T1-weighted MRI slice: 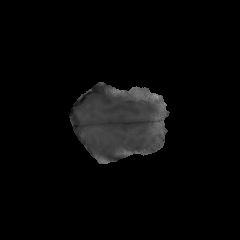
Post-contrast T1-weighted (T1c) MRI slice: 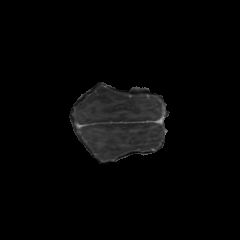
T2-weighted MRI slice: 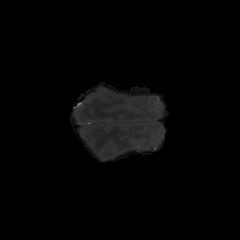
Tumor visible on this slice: no